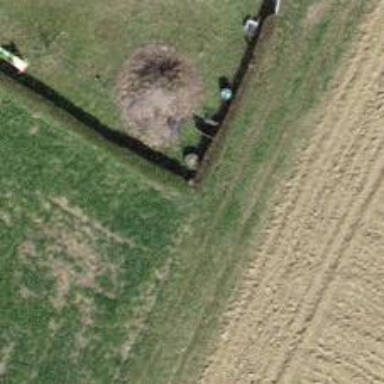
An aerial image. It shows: Hedge acting as barrier.